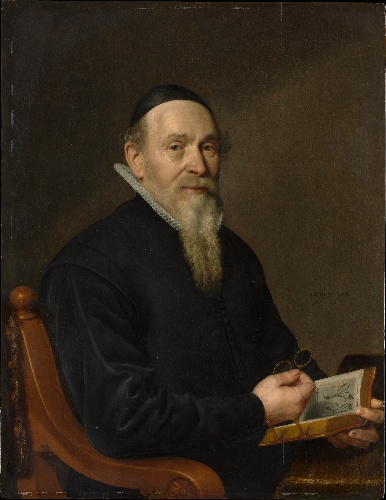
Title: Portrait of a Man, Possibly a Botanist
Artist: David Bailly
Artist bio: Dutch, Leiden 1584–1657 Leiden
Date: 1641
Object type: Painting
Classification: Paintings
Medium: Oil on wood
Dimensions: 33 x 24 1/2 in. (83.8 x 62.2 cm)
Department: European Paintings
Credit line: The Jack and Belle Linsky Collection, 1982
Accession year: 1982
Repository: Metropolitan Museum of Art, New York, NY
Tags: Men|Portraits